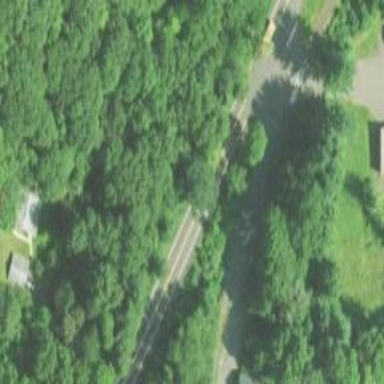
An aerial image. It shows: Primary road with asphalt surface.